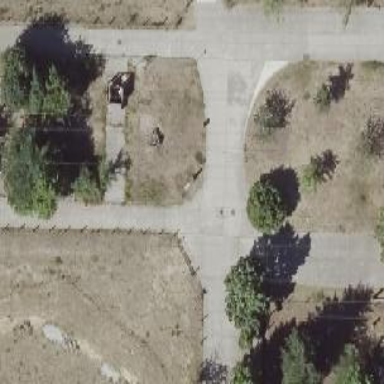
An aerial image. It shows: Footway with concrete surface.